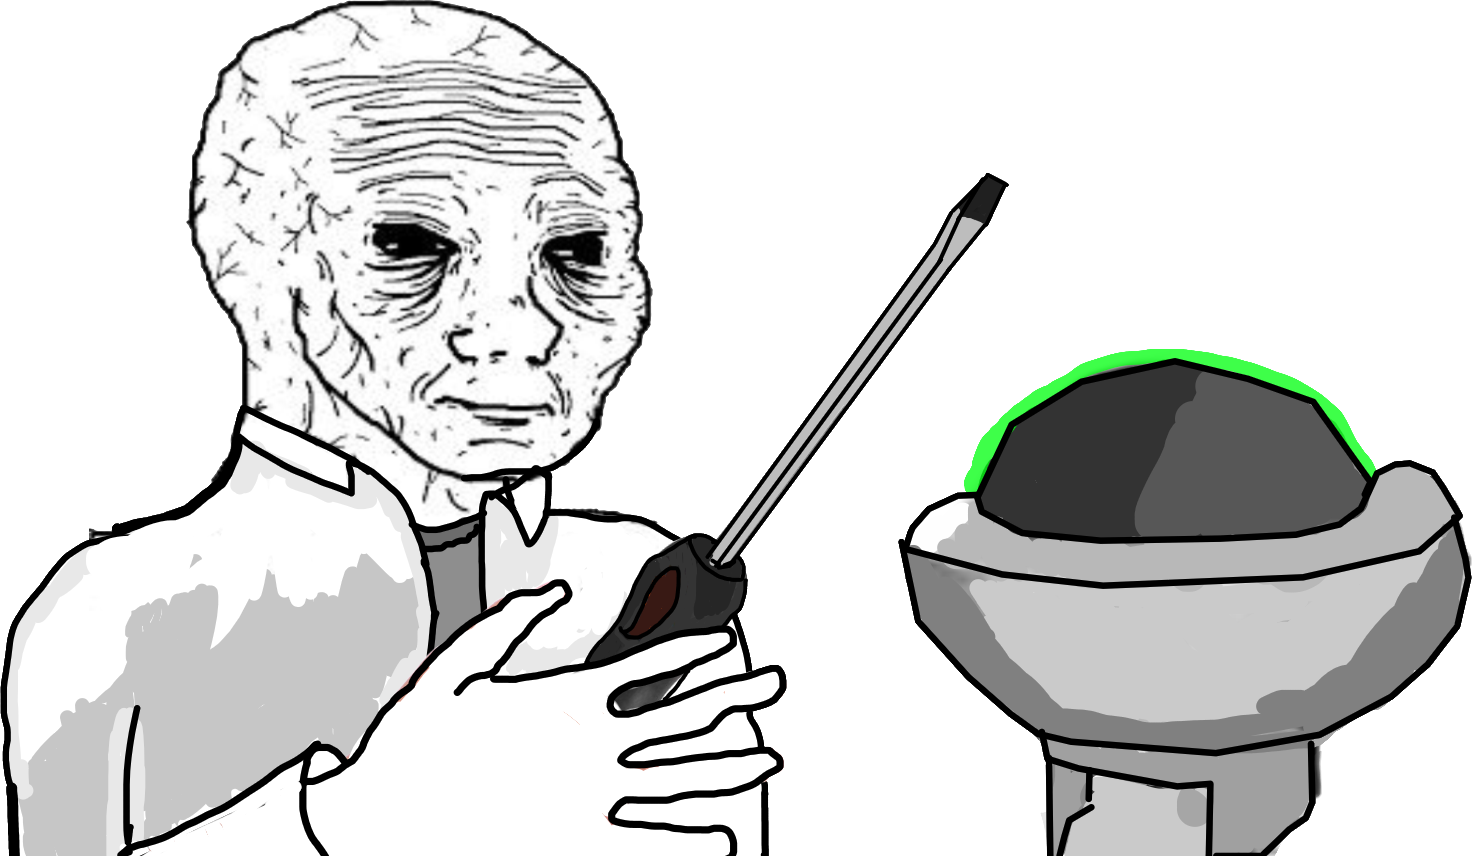
Label: 5_Tired_Wojak